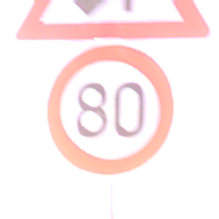
Verkehrszeichen: Geschwindigkeit80
Zusatzzeichen oben: Gegenverkehr
Umgebung: Outdoor, Nature
Tageszeit: SunriseSunset
Wetter: PartlyCloudy
Licht: Natural
Jahreszeit: NotSpecified
Kontrast: LowContrast